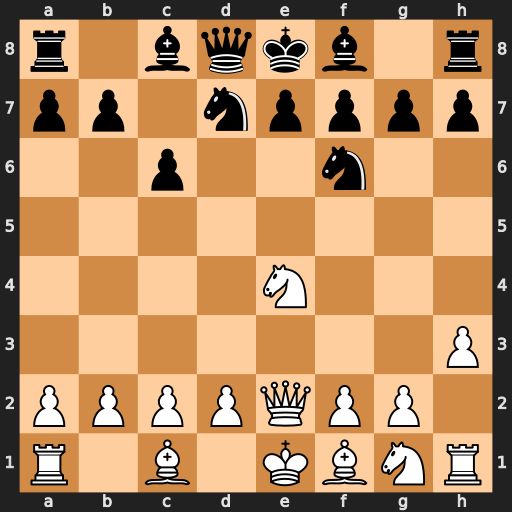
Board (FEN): r1bqkb1r/pp1npppp/2p2n2/8/4N3/7P/PPPPQPP1/R1B1KBNR
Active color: w
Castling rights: KQkq
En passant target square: -
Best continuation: Nd6#